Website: apple-inc
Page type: customer-info-address
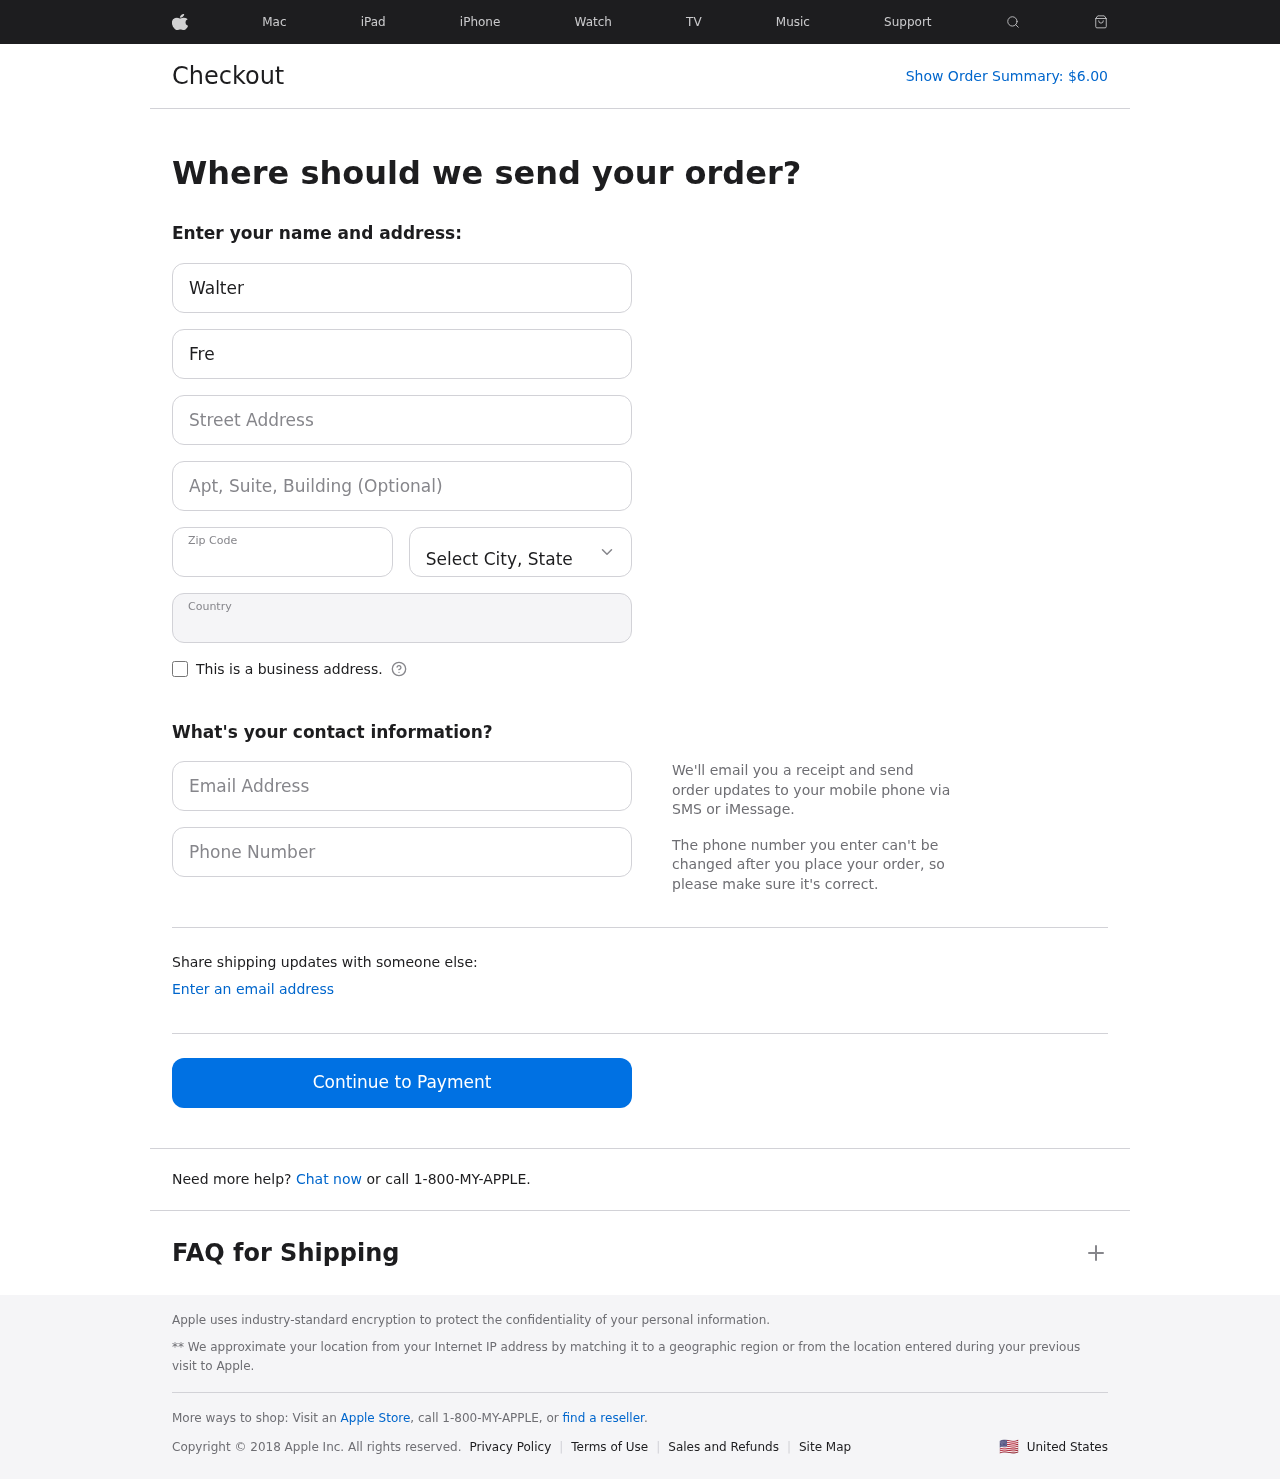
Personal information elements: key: PII_CITY_STATE
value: Lake Melissa, AR
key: PII_COUNTRY
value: United States
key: PII_EMAIL
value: wfrench@gmail.com
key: PII_FIRSTNAME
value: Walter
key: PII_LASTNAME
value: French
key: PII_PHONE
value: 3489920475
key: PII_POSTCODE
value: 70829
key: PII_STREET
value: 93408 Lee Land
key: PII_STREET2
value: Suite 307
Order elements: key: ORDER_TOTAL
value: $6.00